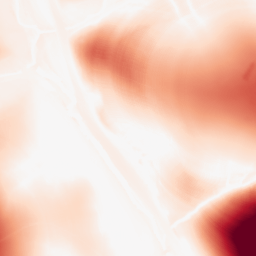
Category: morphological
Decomposition family: tophat
Decomposition parameters: size: 100
mode: white
Upsampling method: lanczos
Upsampling parameters: scale: 8
Upsampling scale: 8